Question: With a flow like this:
'''
def func():
try:
result = calculate()
finally:
try:
cleanup()
except Exception:
pass
return result
'''
There is a warning about :

But I can't really see how that's possible. One of these must be true:
- 'calculate()'- 'calculate()'
How would you ever get 'result' referenced before assignment? Is there an implementation of 'calculate' and 'cleanup' which could demonstrate that happening?
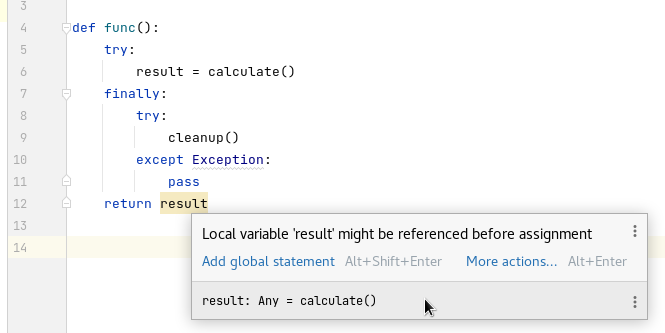
Answer: This is a false positive of PyCharms warning heuristics. As per the Python specification, the code behaves as you describe and 'result' can only be reached when set.
---
According to 8.4 in the <URL>:
> If the finally clause executes a return, break or continue statement, the saved exception is discarded:
'''
>>> def f():
... try:
... 1/0
... finally:
... return 42
...
>>> f()
42
'''
The Python interpreter will ignore the exception that was caused by 'calculate()' if the 'finally' block contains a 'return', 'break', or 'continue' statement.
This means that with the implementation you provided, where the 'finally' block has neither of the words specified above, the exception caused by 'calculate' won't be discarded, so the 'result' variable won't be referenced, meaning that this warning is useless.